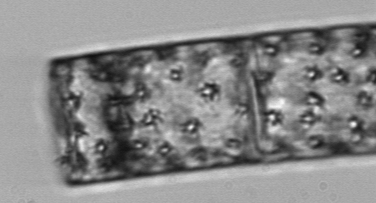
Label: Guinardia_flaccida